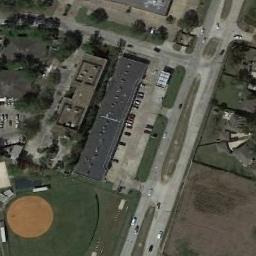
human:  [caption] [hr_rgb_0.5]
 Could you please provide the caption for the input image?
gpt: A baseball diamond is next to many buildings and trees .

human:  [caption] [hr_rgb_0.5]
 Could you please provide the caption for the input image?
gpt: A baseball diamond next to a parking lot and some roads beside .

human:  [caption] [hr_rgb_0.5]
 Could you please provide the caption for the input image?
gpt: There is a baseball diamond in the grass surrounded by the houses and the roads .

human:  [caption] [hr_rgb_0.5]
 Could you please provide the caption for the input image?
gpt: There are 11 baseball courts in the picture, Four of which are double the others .

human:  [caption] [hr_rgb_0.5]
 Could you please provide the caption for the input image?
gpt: A parking lot is next to the baseball diamond .